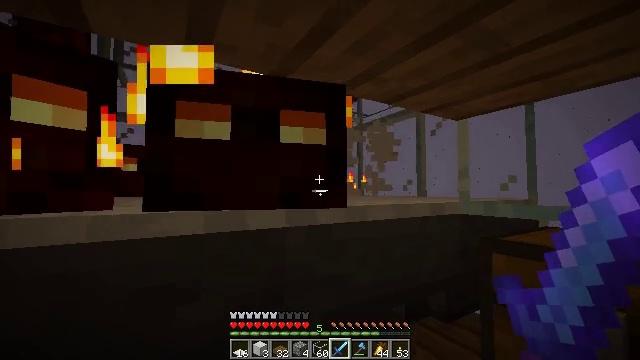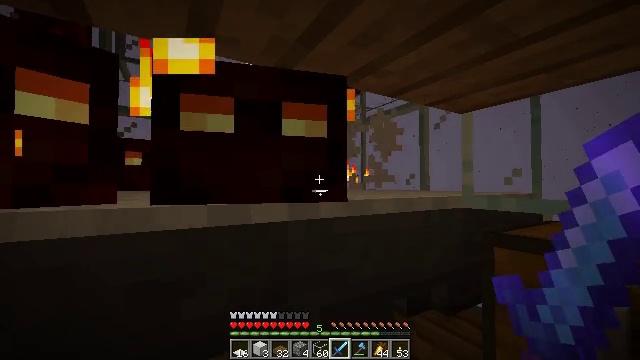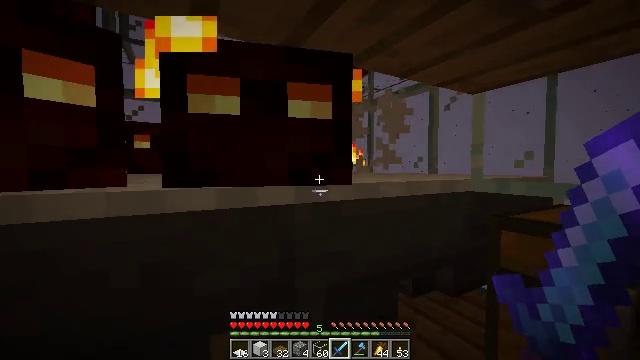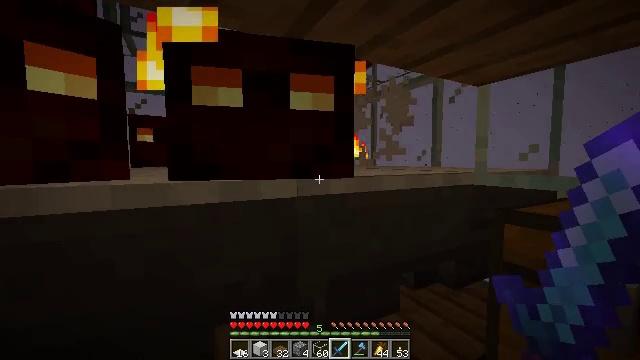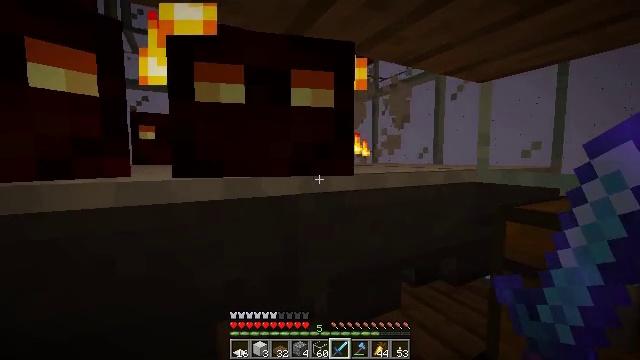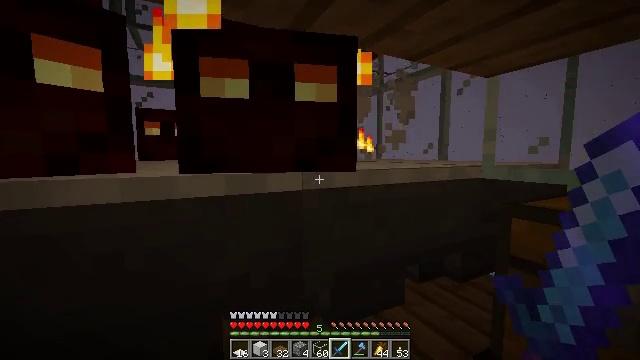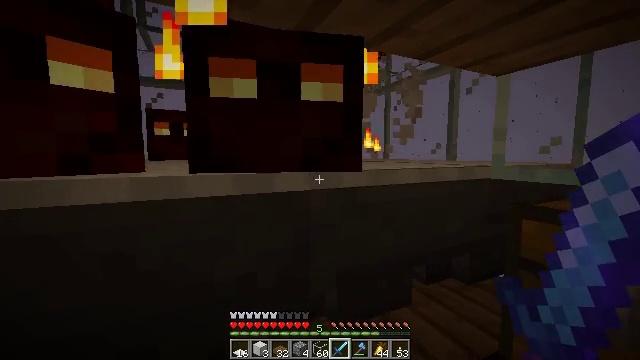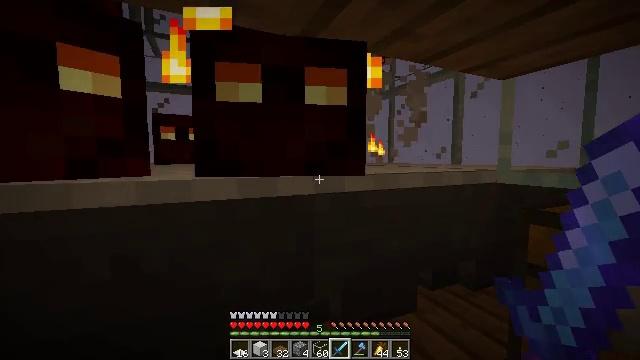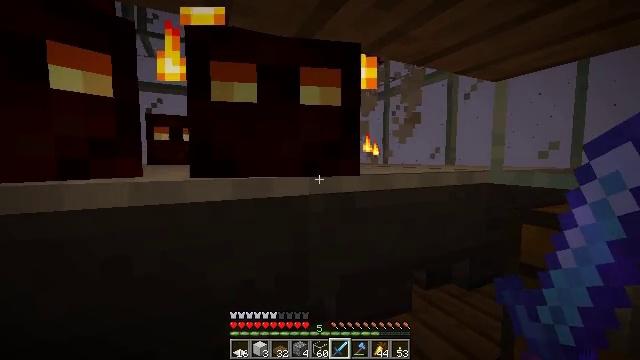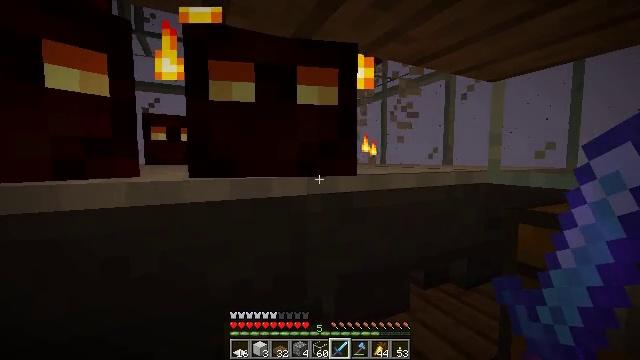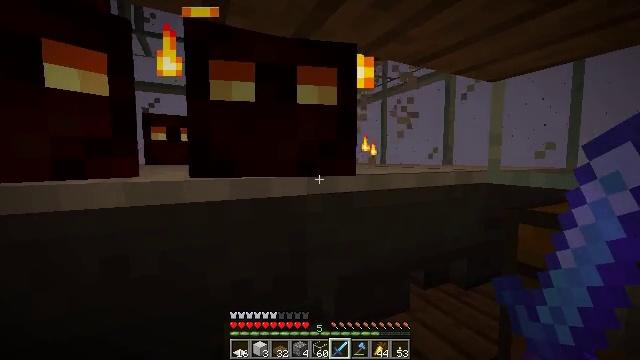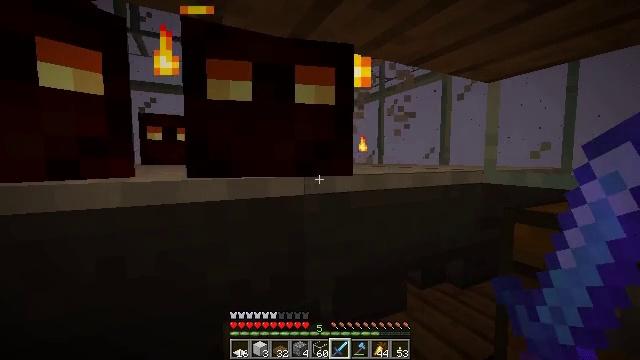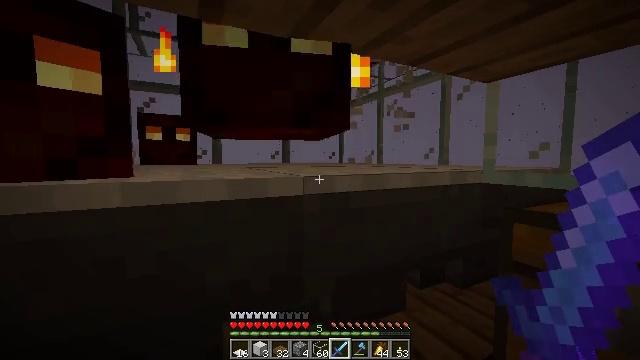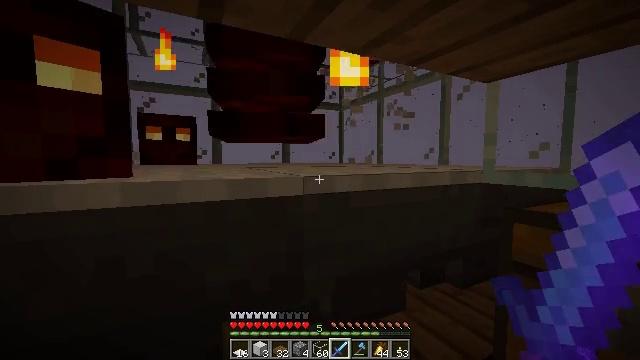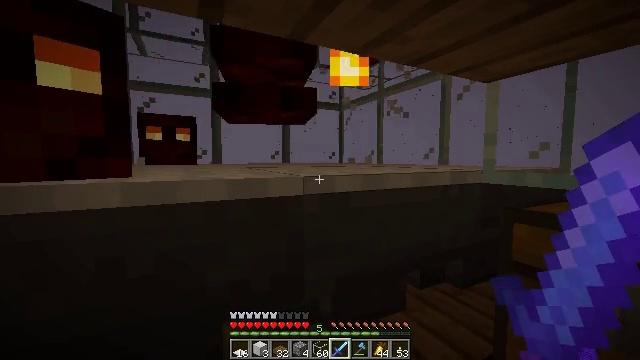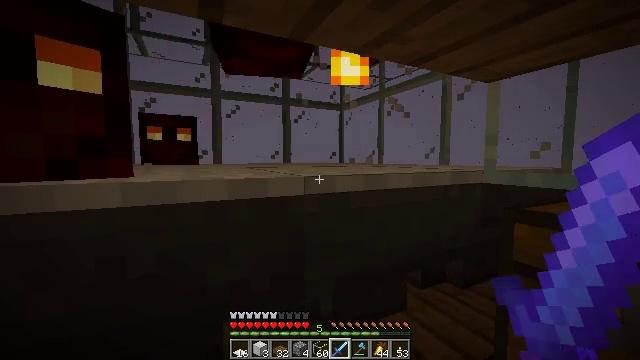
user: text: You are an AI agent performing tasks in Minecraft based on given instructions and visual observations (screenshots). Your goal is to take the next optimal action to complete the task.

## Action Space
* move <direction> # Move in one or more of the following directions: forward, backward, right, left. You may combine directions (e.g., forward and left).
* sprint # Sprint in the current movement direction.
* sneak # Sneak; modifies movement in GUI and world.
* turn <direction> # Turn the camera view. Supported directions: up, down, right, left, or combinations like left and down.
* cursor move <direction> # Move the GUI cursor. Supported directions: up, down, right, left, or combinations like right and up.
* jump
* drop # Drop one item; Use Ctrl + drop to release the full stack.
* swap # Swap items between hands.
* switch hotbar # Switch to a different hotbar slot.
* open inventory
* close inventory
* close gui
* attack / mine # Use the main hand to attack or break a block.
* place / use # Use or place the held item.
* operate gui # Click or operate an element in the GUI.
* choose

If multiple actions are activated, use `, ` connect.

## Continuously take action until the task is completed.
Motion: motion action
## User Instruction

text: Defeat a magma cube.
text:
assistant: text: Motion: turn down
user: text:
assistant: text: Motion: turn left and down
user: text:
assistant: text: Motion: turn down
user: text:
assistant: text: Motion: no_op
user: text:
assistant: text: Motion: no_op
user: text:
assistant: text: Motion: turn left
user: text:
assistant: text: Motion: no_op
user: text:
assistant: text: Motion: turn right
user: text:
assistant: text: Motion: no_op
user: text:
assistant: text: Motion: no_op
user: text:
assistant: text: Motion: no_op
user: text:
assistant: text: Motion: no_op
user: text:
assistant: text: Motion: no_op
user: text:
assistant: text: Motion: no_op
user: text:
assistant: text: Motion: no_op
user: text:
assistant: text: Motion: no_op
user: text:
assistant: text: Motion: no_op
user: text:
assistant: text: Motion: no_op
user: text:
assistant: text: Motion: no_op
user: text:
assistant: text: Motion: no_op
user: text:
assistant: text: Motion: no_op
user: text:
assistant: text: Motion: no_op
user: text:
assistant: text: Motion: no_op
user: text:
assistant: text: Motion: no_op
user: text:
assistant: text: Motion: no_op
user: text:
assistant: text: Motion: no_op
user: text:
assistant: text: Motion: no_op
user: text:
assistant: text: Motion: no_op
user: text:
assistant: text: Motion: no_op
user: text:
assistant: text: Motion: no_op